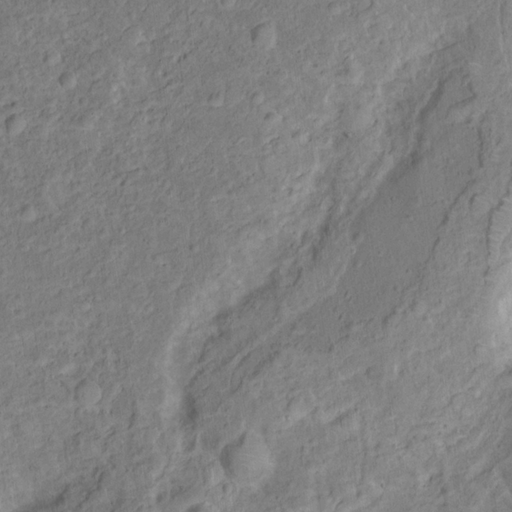
Classes present: Background, Cone